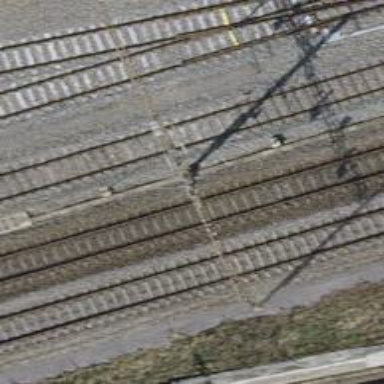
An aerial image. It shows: Catenary mast for power lines.